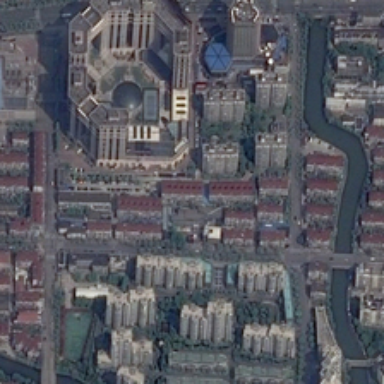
Many buildings and some green trees are in a commercial area .